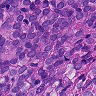
Metastatic tissue present: yes